Question:
I am implementing landscape mode augmented reality app. The little circle to the top left is the compass which shows where north is. Previously I used it in portrait mode. And it absolutely worked fine. but when I shifted to there are two problems. One problem is existing already in portrait mode also.
1. When the trueheading changes from 1 to 359 or 359 to 1, the compass doesnt know to take the shortest angle directly but it rotates all the full circle and goes to the final heading. Like when the trueheading is 1 degree and I turn the device a little north to make the trueheading 358, it doesnt directly go from 1-0-359-358, it takes a full path from 1-2-5-200-300-358 i.e an almost full circle. This is because I am animating the rotation using storyboard double animation. So how do I fix this ?
2. And the second problem is, as you can easily understand, the reference axis for trueheading is the device's top part, when the device's top part is headed towards north, the N letter in the circle is always in the green area. I.e 0 degree with respect to the grid in which it is placed. But I want it to take the reference line for measuring the angle by which to turn to be the line joining device's top and bottom part. How do I achieve this ? How can I set the double animation's reference line 90degree to the original ??
There seems to be a bug here because I cannot add the code. But here is the text file which contains the code that I want to show you.
<URL>
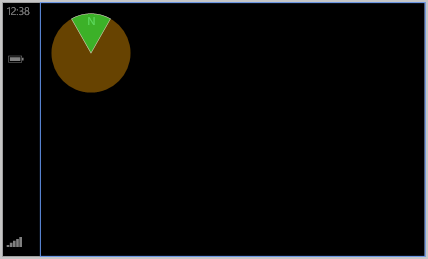
Answer: For your point 1, what you want to do is to detect cases when you're about to rotate of an angle greater than 180deg, and then take the shorter path.
'''
var rotation = newAngle - oldAngle;
if (Math.Abs(rotation) > 180)
{
// Rotating of more than 180, which means it exists a shorter path
newAngle += rotation > 0 ? -360 : 360;
}
// Start the animation to rotate to newAngle
'''
If the old angle is 1 and the new angle is 359, the rotation will be 358. It's positive, so the code will subtract 360 to 359, and therefore rotate from 1 to -1.
If the old angle is 359 and the new angle is 1, the rotation will be -358. It's negative, so the code will add 360 to 1, and therefore rotate from 359 to 361.
Note: in the second case, after the rotation, the angle will be 361. Then you'll have exactly the same problem is you try to rotate to 2deg or 3deg, and the algorithm will correct the angle to 362, 363, and so on. At some point, if the compass keeps rotating in the same direction, the angle will reach 540 and the algorithm will stop working properly. To prevent this kind of issue, you need to detect when your animation has stopped (there's an event for that), then adjust the angle so it stays in the 0-359 range:
'''
if (angle > 359)
{
angle += (angle / 360) * -360;
}
else if (angle < 0)
{
angle += ((angle / 360) - 1) * -360;
}
'''
Since you're changing the angle by multiples of 360, there will be no visual impact to this adjustment.